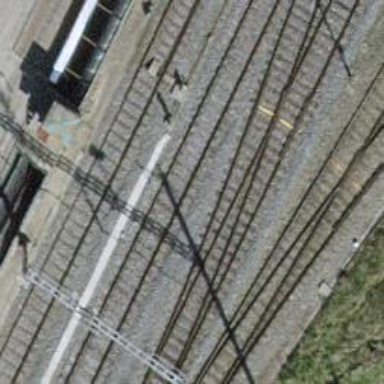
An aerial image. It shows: Rail siding with electrified tracks using contact line.